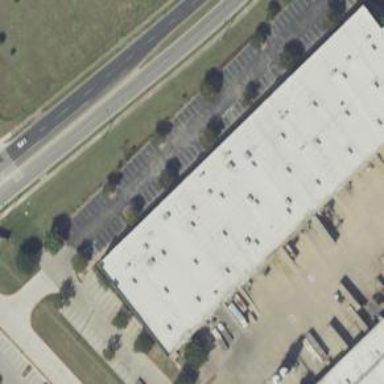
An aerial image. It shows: Warehouse building.